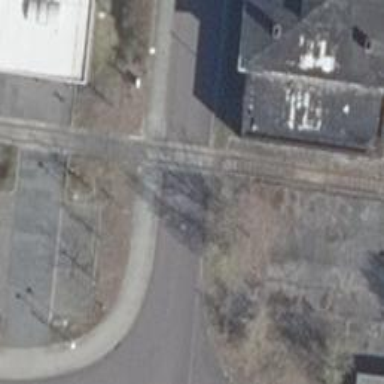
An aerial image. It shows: Railway crossing.